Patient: sex M, age 24
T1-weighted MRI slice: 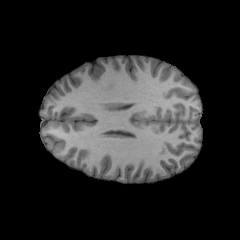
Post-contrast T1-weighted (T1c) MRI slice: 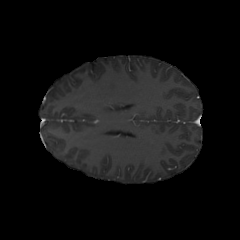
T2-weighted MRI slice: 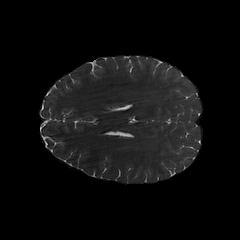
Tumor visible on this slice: yes
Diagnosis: Astrocytoma, IDH-mutant
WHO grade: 2